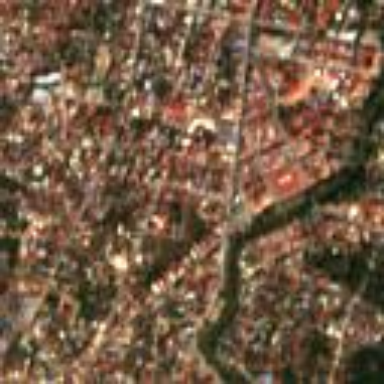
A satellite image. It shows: Town.